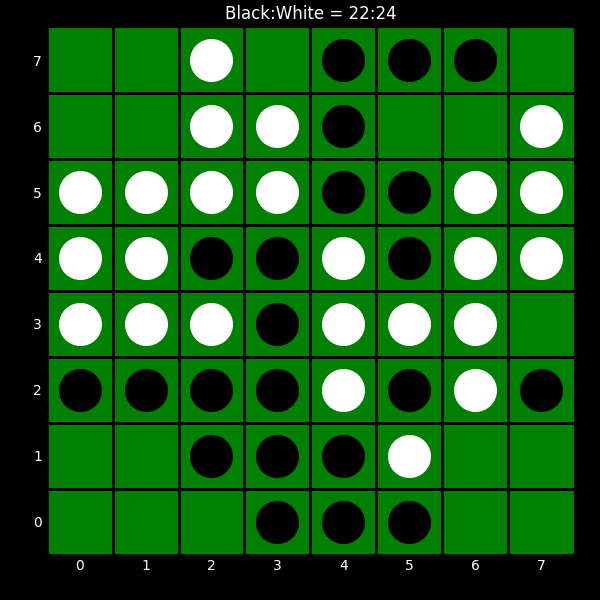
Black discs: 22
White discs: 24